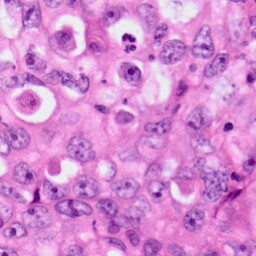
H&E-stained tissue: Lung